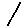
Label: line